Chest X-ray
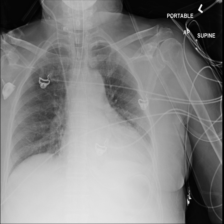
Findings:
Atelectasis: positive
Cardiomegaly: negative
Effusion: negative
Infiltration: negative
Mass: negative
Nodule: negative
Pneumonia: negative
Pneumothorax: negative
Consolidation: negative
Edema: negative
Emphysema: negative
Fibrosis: negative
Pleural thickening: negative
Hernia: negative